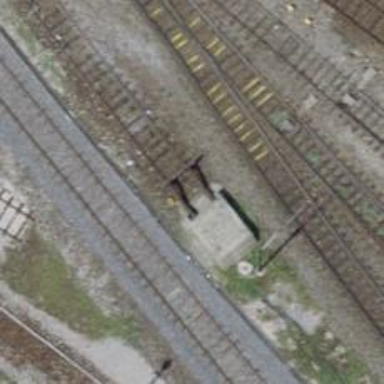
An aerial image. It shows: Railway buffer stop.